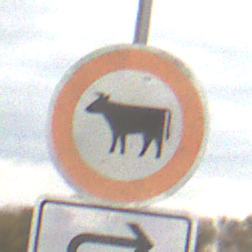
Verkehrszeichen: VerbotViehtrieb
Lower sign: RichtungsangabeDurchPfeile5
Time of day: MorningAfternoon
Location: Outdoor (Nature)
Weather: Overcast
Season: NotSpecified
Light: Natural